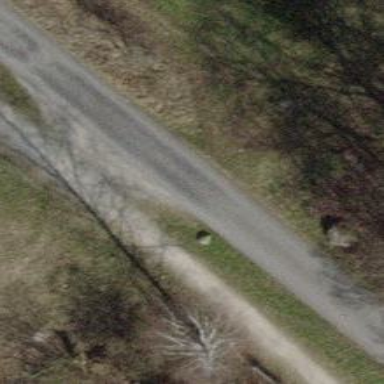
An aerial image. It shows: Passing place on the road.